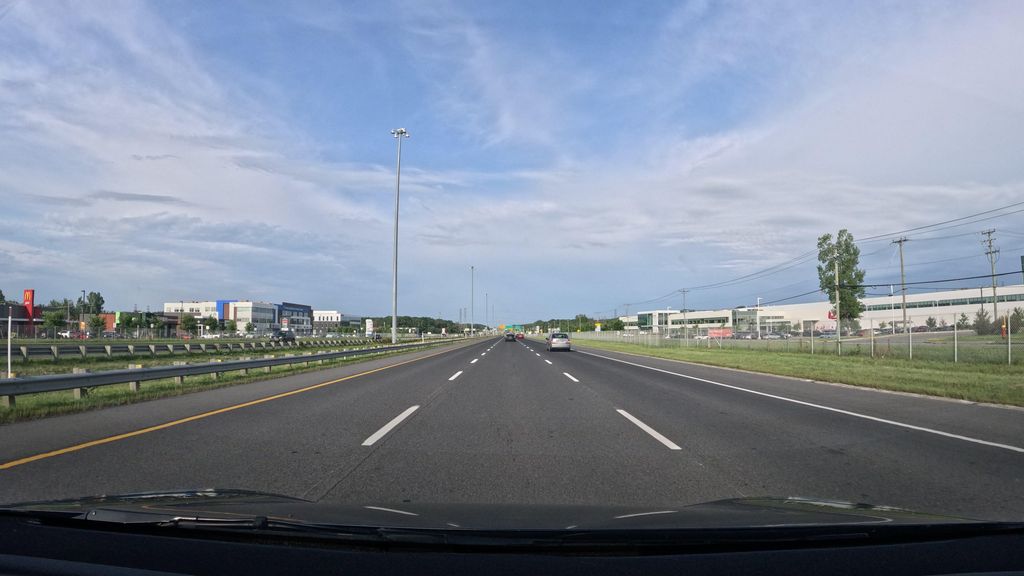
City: montreal